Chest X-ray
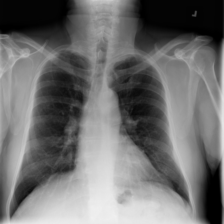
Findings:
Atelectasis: negative
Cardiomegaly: negative
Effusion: negative
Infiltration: negative
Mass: negative
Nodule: negative
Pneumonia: negative
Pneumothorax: negative
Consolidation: negative
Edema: negative
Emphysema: negative
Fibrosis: negative
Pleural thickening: negative
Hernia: negative